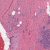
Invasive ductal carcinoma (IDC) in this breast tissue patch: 1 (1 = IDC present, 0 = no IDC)